Question: I want to draw a simple Circle with OpenGL in C#, but I only get this:

I tried the blend function, but it hasn't worked.
My code:
'''
public static void DrawCircle(float x, float y, float radius, Color4 c)
{
GL.Enable(EnableCap.Blend);
GL.BlendFunc(BlendingFactorSrc.SrcAlpha, BlendingFactorDest.OneMinusSrcAlpha);
GL.Begin(PrimitiveType.TriangleFan);
GL.Color4(c);
GL.Vertex2(x, y);
for (int i = 0; i < 360; i++)
{
GL.Vertex2(x + Math.Cos(i) * radius, y + Math.Sin(i) * radius);
}
GL.End();
GL.Disable(EnableCap.Blend);
}
'''
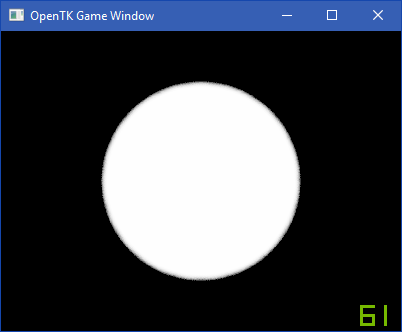
Answer: If you want to draw a transparent circle, then you have to use an alpha channel less than 255, when you set <URL>.
'''
GL.Color4( red, green, blue, 127 ); // alpha = 127 for semi-transparent
'''
But if you want to draw the contur of a circle, then you have to change the primitive type:
The primitive type 'PrimitiveType.TriangleFan' will draw an area. Use 'PrimitiveType.LineLoop' to draw a conture.
See <URL>.